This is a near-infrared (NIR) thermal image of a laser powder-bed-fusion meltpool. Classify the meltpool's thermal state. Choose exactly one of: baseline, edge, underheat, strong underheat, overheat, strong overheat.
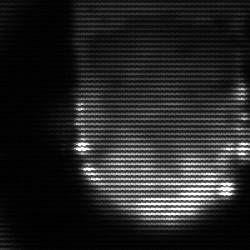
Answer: baseline